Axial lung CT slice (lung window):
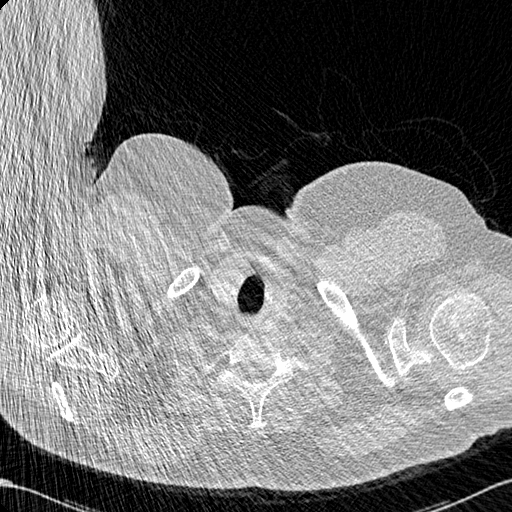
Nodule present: no